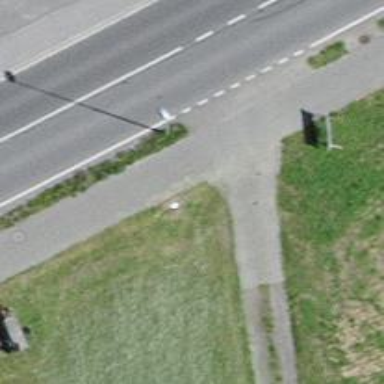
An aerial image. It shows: Cycleway.